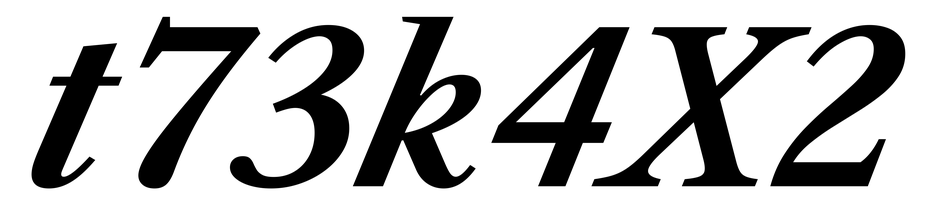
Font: LibreCaslonText-Italic_Bold_Italic